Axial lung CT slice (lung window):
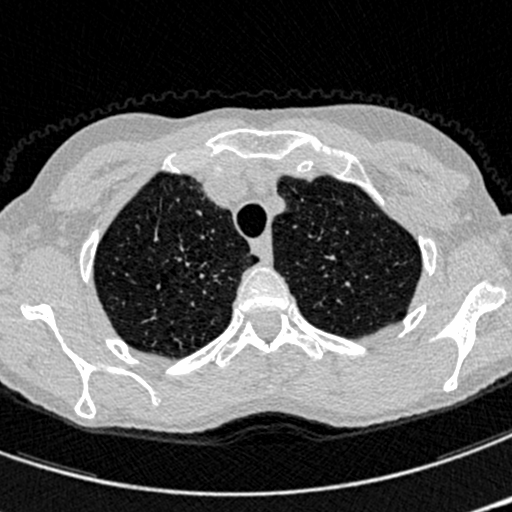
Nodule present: no